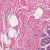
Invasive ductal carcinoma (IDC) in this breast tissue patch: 0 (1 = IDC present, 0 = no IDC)